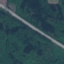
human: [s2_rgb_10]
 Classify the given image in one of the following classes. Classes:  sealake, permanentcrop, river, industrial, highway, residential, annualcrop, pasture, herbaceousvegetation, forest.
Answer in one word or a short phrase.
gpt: Highway